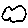
Label: cloud